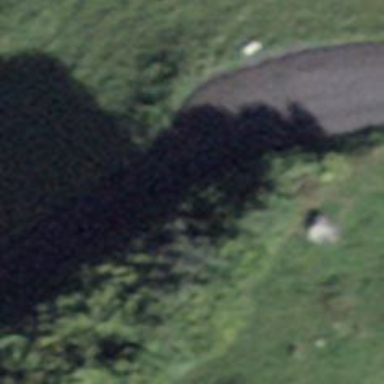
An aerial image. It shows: Unclassified road with paved surface. The road has grade1 tracktype.